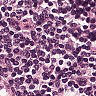
Metastatic tissue present: no